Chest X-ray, PA view. Patient: 34 years old, sex M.
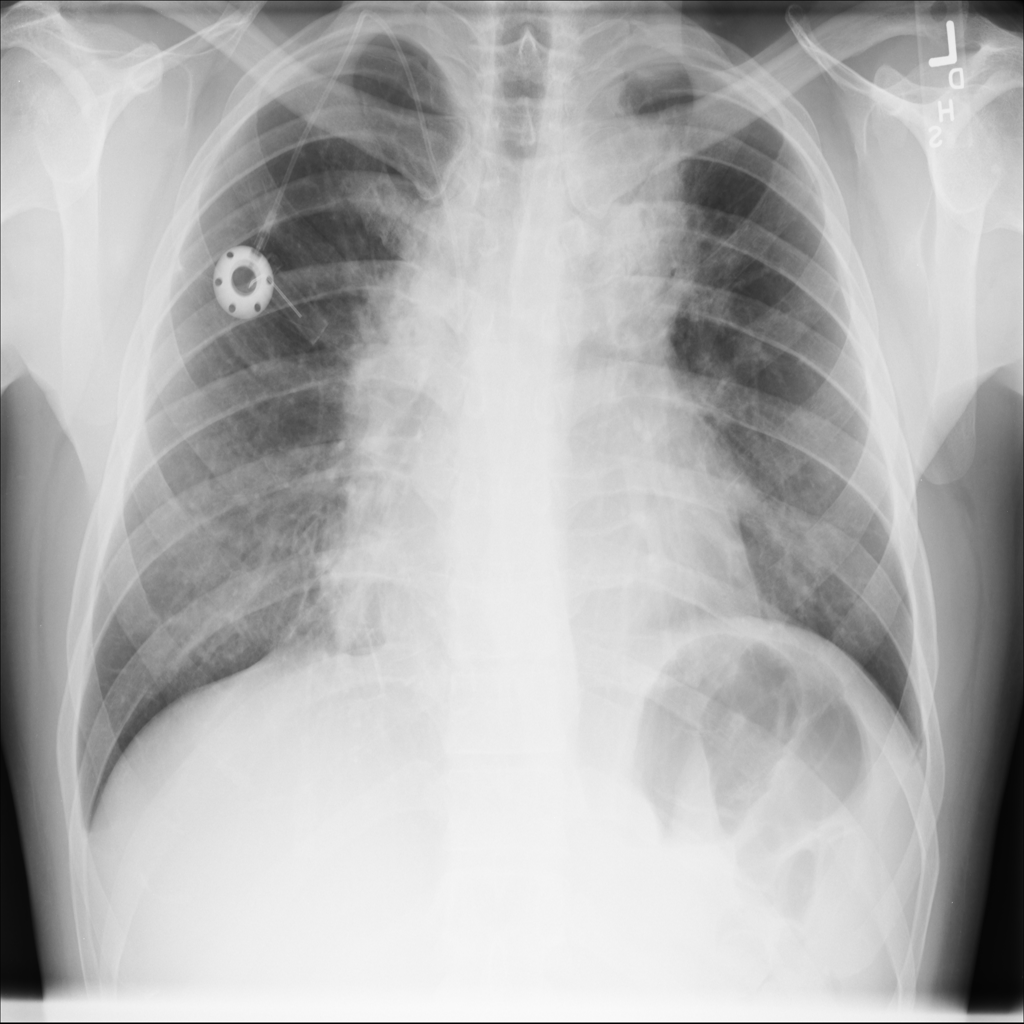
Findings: Infiltration, Mass